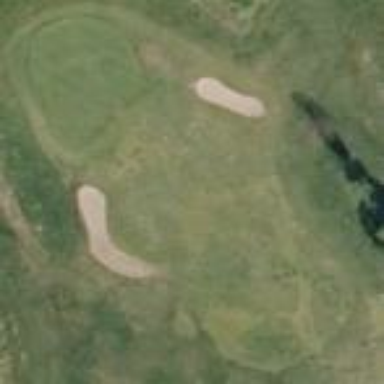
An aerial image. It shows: Grassy area designated as golf fairway.